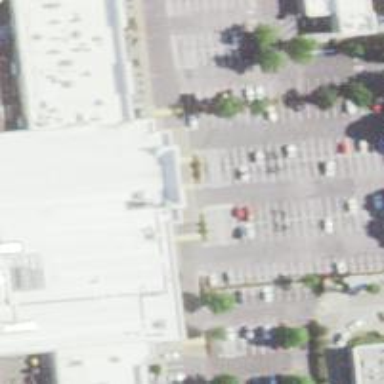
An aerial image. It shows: Commercial building.